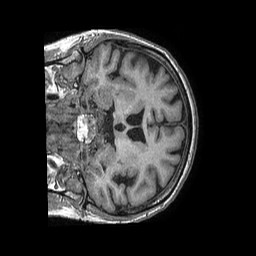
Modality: T1w
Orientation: coronal
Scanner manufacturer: philips
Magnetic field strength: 1.5 T
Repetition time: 0.007634 s
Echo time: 0.003473 s